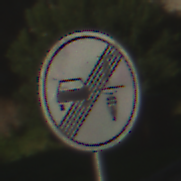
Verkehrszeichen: EndeVerbotUeberholenEinspurigeFahrzeuge
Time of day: MorningAfternoon
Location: Outdoor (Suburban)
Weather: Clear
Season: NotSpecified
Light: Natural